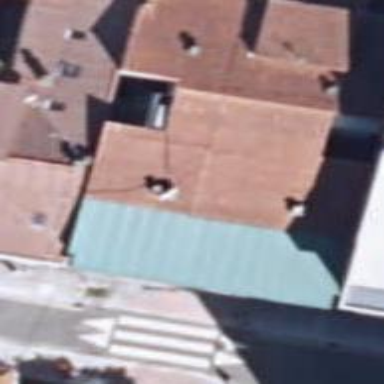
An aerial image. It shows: Restaurant.